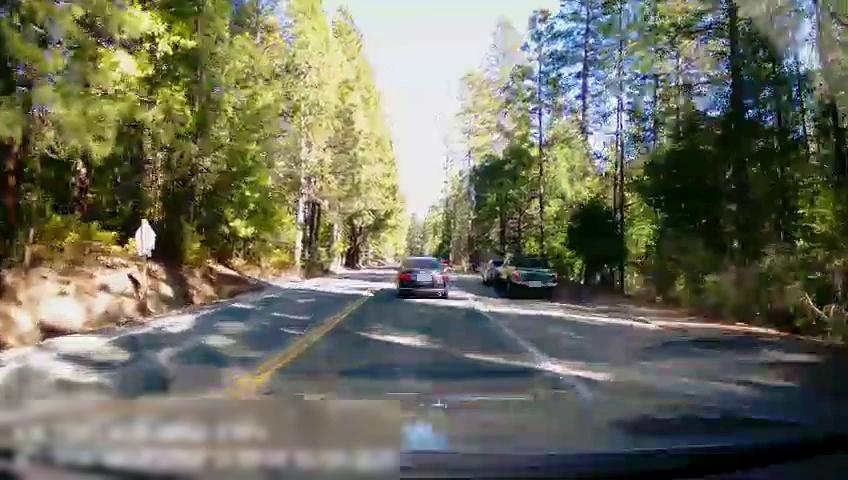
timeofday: Day
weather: Sunny
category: Drivable Space
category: Vehicles | Car
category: Vehicles | Truck
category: Vehicles | Car
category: Lanes | Opposite Lane
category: Lanes | Opposite Lane
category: Lanes | Current Lane
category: Lanes | Current Lane